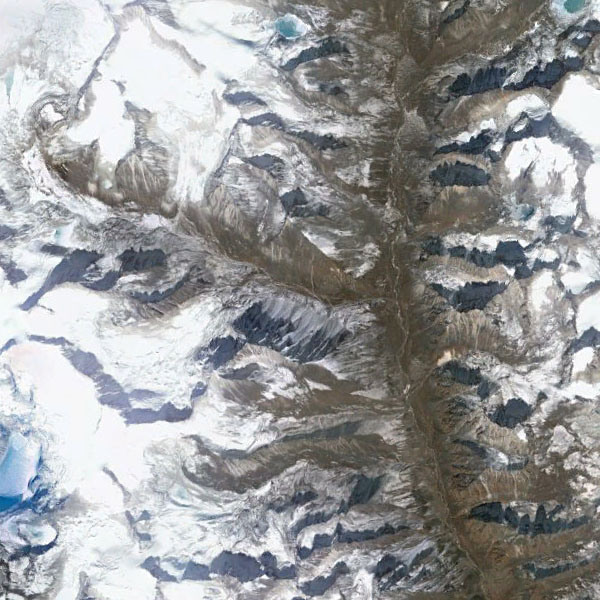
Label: Mountain